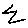
Label: zigzag